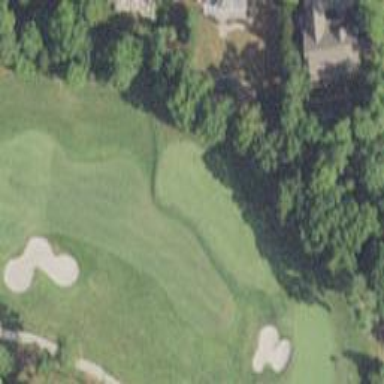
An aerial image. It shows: Grassy area designated as golf fairway.